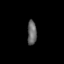
Tissue: prostate
Cell type: T cells
Senescence score: 0.3228
Nuclear area (px): 218
Mean DAPI intensity: 104.596